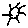
Label: sun